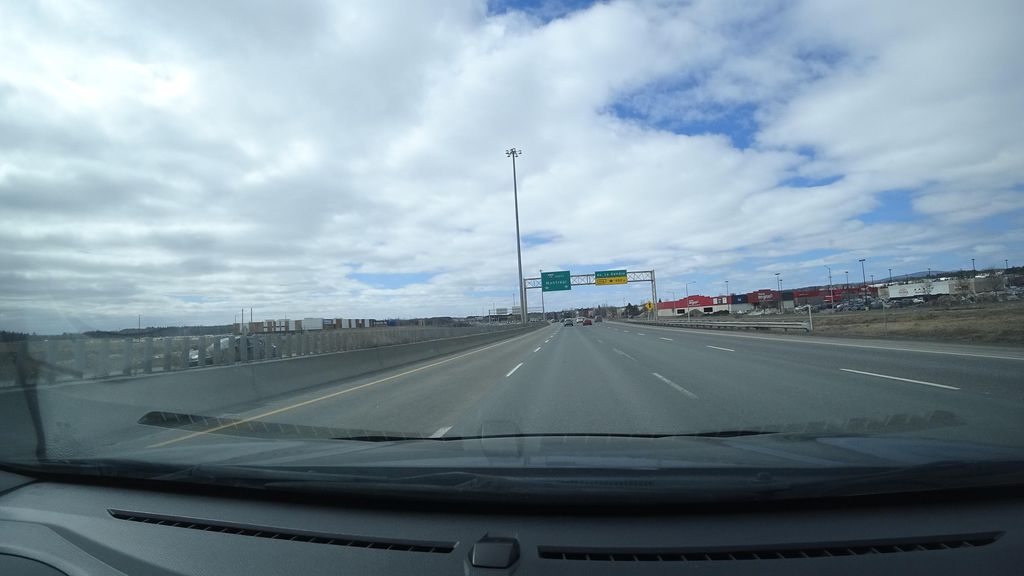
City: quebec_city